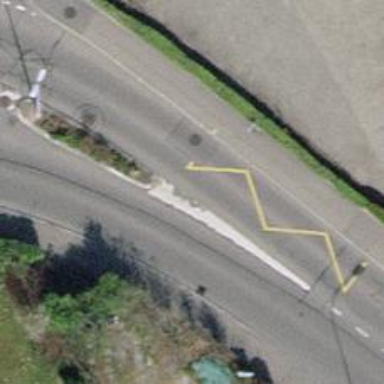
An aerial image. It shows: Public transport stop position.